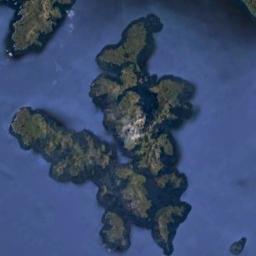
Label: island